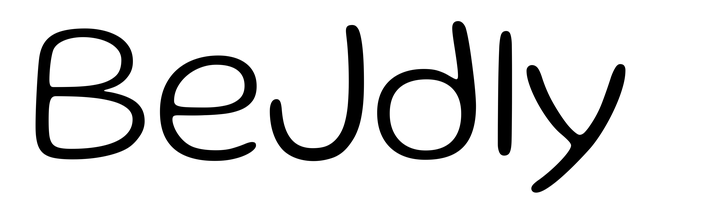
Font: Gluten_ExtraLight